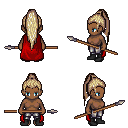
a pixel art fantasy rpg character, female body template, human, dark skin, red cape, metal pants, white blonde extra-long topknot hairstyle, black shoes, spear, four views (front, back, left, right), 2x2 character sprite sheet, small pixel art, hard edges, no anti-aliasing